Question: I started working on a project in Django over half a year ago and put it on the back-burner because I couldn't figure out a small detail, but I'm back on the project and thought I could probably get a quick response here.
I'm got a mini-form which is in my toolbar on my site which is generated by the following HTML:
'''
<form action="/auth/" method="post" class="navbar-form navbar-right" role="form"> {% csrf_token %}
<div class="form-group">
<input type="text" placeholder="Email" class="form-control">
</div>
<div class="form-group">
<input type="password" placeholder="Password" class="form-control">
</div>
<button type="submit" class="btn btn-primary">Login</button>
<a class="btn btn-primary" href="/register/">Signup</a>
</form>
'''

The goal is to avoid a separate login page and just have this in the top until the user logs in.
The goal is to use Django's authentication to log this user in.
'''
def auth_view(request):
email = request.POST.get('username', '')
password = request.POST.get('password', '')
print "username is ", email, "password is ", password
user = auth.authenticate(username=email, password=password)
if user is not None:
auth.login(request, user)
return HttpResponseRedirect('/loggedin/')
else:
return HttpResponseRedirect('/invalid/')
'''
The above code is what I want to handle the click of the login button, as handed by my urls.py.
Any time I submit the form, however, my debug statement always says that the email and password are empty strings. Thus, I must be extracting the information from the form incorrectly.
How can I successfully login? Please help!
Thanks,
erip
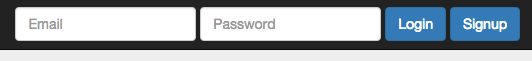
Answer: The reason you can't get the values out of request object is both inputs have no 'name' attribute. 'request.POST.get('username', '')' tries to get the value of an input with a name attribute of 'username', which in your case does not exist. So add a 'name' attribute and that should do it for you.
You can further utilize Django's forms module which automatically generates and assigns a 'name' attribute for each field, eventually binding those inputs back to your login form. More on this on the official <URL>.